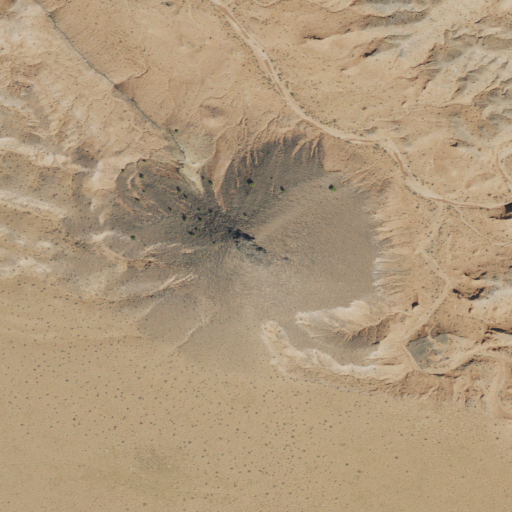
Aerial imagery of mountain in Utah named Pitchforth Spring containing shrub and grassland